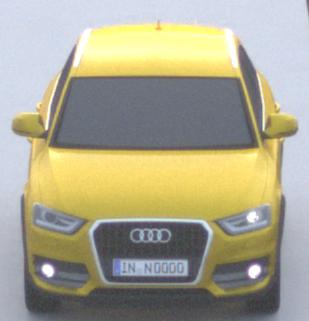
Make: Audi
Model: Q3 1.4 TFSI
Detailed model: Q3 (8U)
Model produced from: 2013/07
Model produced until: 2014/10
Doors: 5
Color: yellow
Road condition: dry road
Daytime: sunrise or sunset
Contrast: low contrast